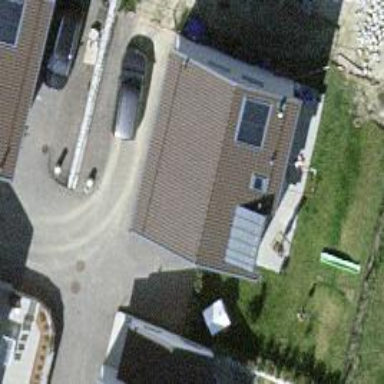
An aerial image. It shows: Detached building with gabled roof.